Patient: sex M, age 61
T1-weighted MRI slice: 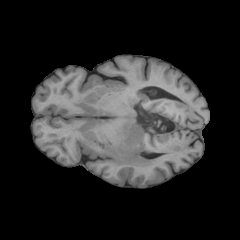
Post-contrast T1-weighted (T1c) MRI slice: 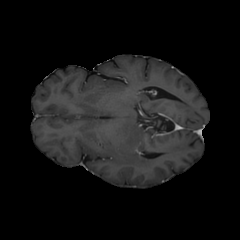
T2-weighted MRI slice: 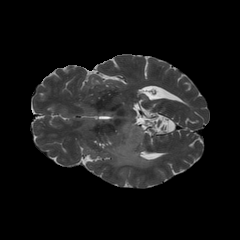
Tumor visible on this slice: yes
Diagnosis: Astrocytoma, IDH-wildtype
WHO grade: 3